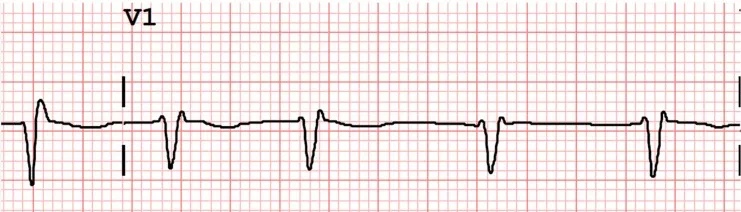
Magnification of leads DII and V1 (B), showing almost undetectable atrial electrical activity.
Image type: electrography (ekg)